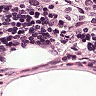
Metastatic tissue present: no